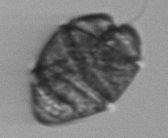
Label: Margalefidinium